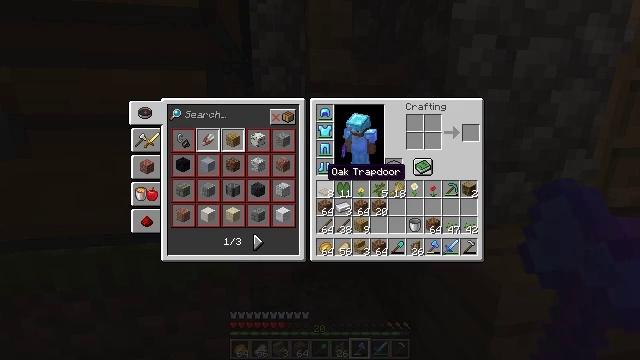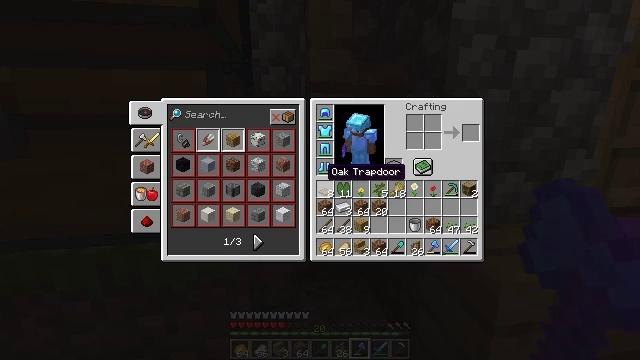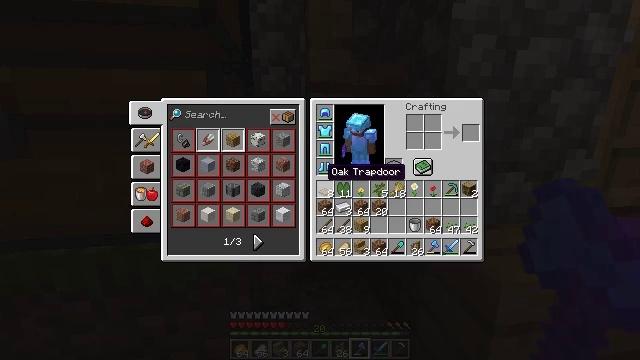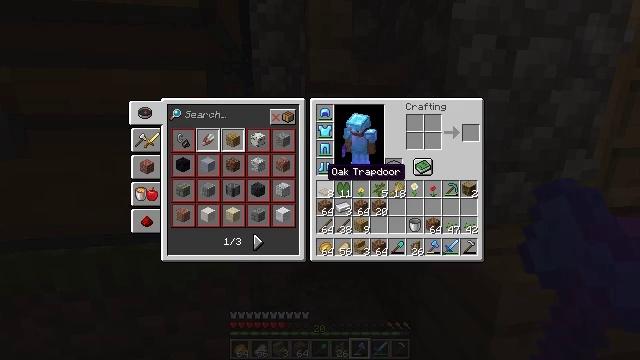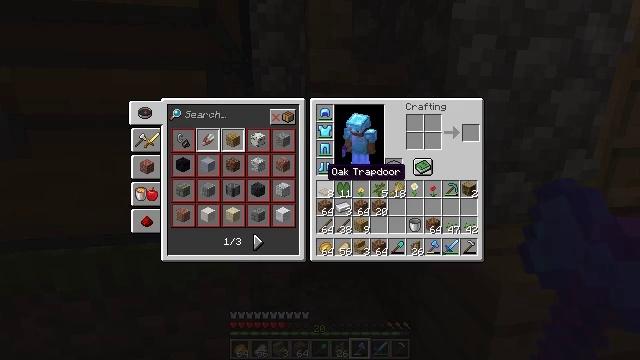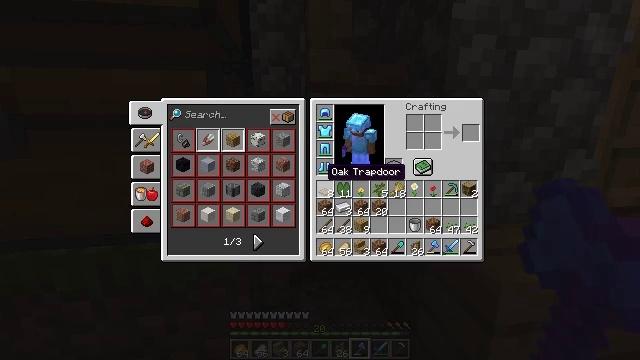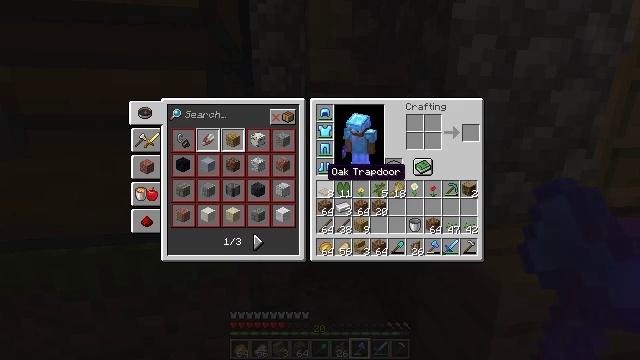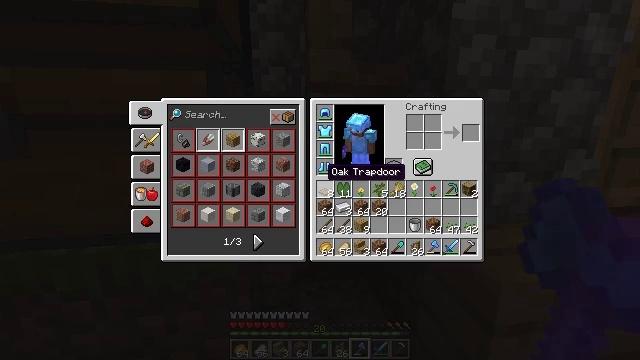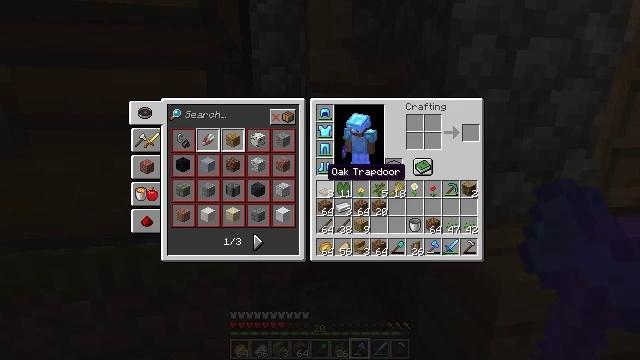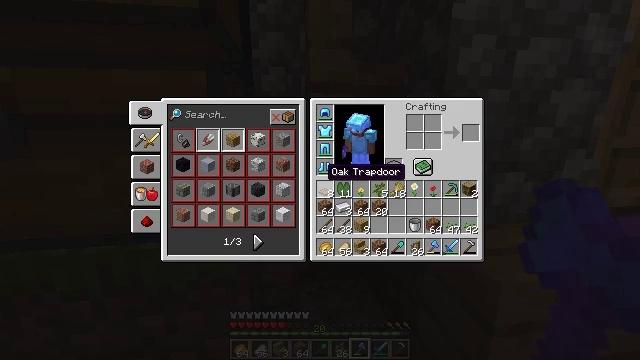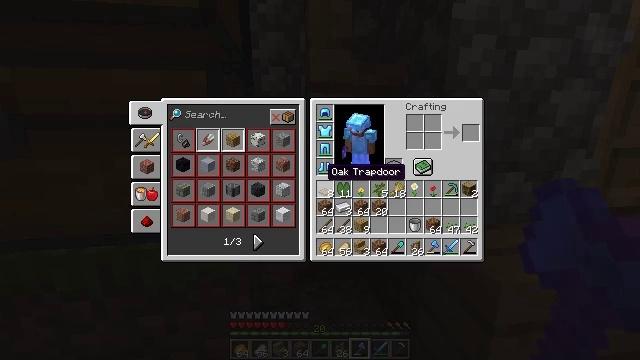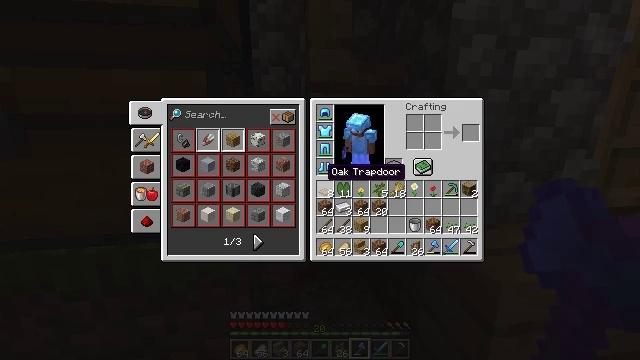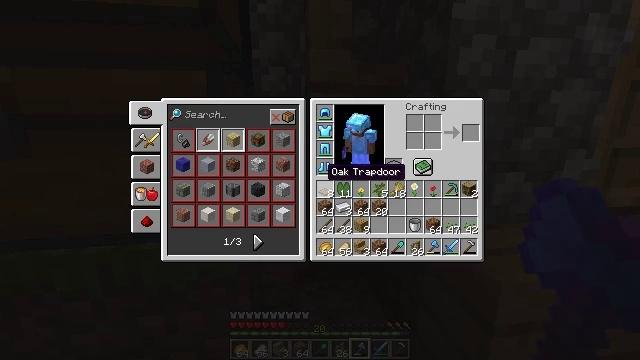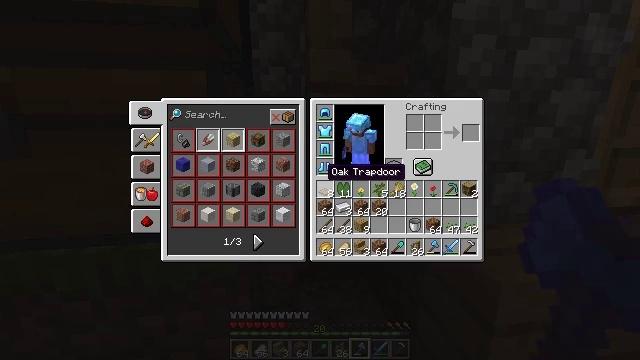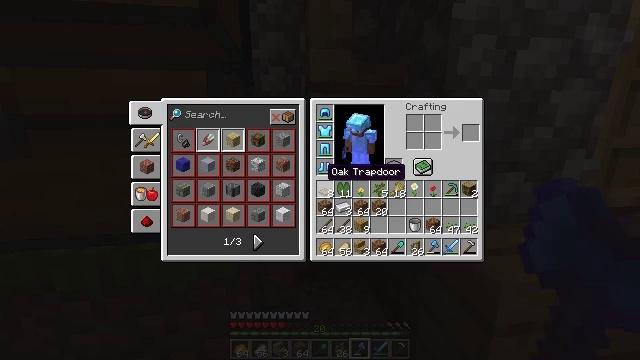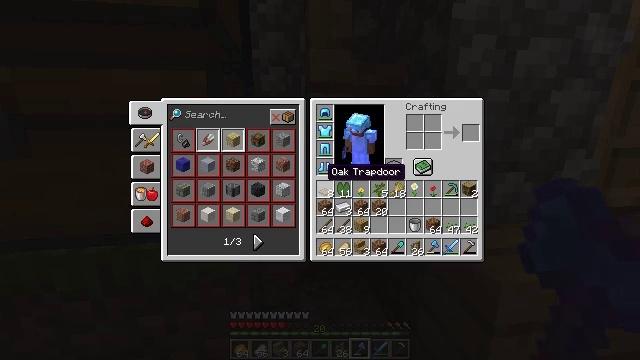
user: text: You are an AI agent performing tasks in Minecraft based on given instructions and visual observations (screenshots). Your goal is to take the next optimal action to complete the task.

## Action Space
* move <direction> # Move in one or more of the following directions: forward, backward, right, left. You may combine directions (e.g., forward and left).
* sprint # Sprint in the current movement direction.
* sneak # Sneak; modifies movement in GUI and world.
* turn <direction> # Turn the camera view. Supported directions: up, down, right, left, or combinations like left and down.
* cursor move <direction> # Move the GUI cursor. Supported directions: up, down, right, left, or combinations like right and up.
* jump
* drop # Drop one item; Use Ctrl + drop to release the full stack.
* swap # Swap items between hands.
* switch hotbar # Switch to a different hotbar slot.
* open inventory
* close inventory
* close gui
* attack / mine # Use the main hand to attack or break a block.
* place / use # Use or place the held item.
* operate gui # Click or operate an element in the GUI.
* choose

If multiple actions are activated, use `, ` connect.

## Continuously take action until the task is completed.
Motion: motion action
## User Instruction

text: Remove the oak fence from its place.
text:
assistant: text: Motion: no_op
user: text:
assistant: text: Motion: no_op
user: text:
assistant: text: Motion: no_op
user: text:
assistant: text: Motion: no_op
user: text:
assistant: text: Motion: no_op
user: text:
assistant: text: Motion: no_op
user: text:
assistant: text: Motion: no_op
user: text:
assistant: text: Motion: no_op
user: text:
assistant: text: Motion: no_op
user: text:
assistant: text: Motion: no_op
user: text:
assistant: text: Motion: no_op
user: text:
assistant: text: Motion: no_op
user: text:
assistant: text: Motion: no_op
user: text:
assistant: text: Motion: no_op
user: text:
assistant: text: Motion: no_op
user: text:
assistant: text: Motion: no_op
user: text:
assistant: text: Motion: no_op
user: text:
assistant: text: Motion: no_op
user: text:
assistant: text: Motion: cursor move right
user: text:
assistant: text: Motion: cursor move right
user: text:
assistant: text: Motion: cursor move right and down
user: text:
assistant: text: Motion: cursor move right and down
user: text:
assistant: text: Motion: cursor move right and down
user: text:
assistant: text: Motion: no_op
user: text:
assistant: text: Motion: no_op
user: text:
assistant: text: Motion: no_op
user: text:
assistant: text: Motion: no_op
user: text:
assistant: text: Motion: no_op
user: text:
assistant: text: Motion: no_op
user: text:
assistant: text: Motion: no_op